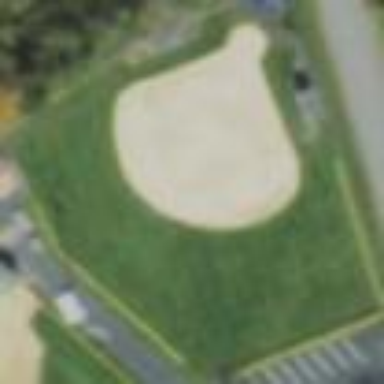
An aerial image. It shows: Baseball pitch for leisure land activities.